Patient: sex M, age 43
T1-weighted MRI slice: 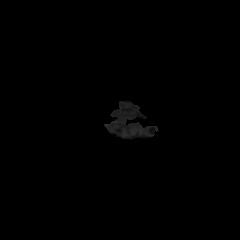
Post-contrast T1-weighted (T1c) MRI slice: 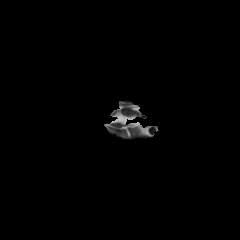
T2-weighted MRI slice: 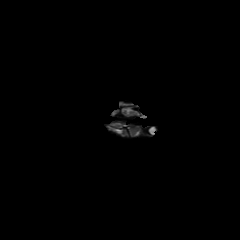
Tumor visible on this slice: no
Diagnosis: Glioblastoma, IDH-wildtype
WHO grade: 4